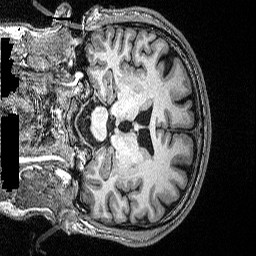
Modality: T1w
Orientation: coronal
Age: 37
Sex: male
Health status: ill
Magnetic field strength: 3 T
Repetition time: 2.53 s
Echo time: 0.00331 s